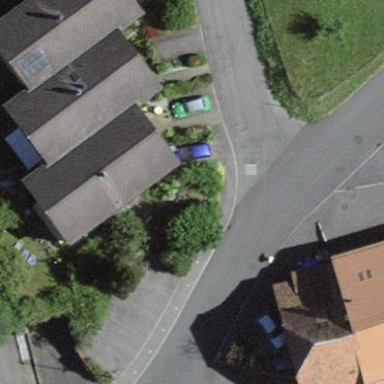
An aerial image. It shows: Simple house.